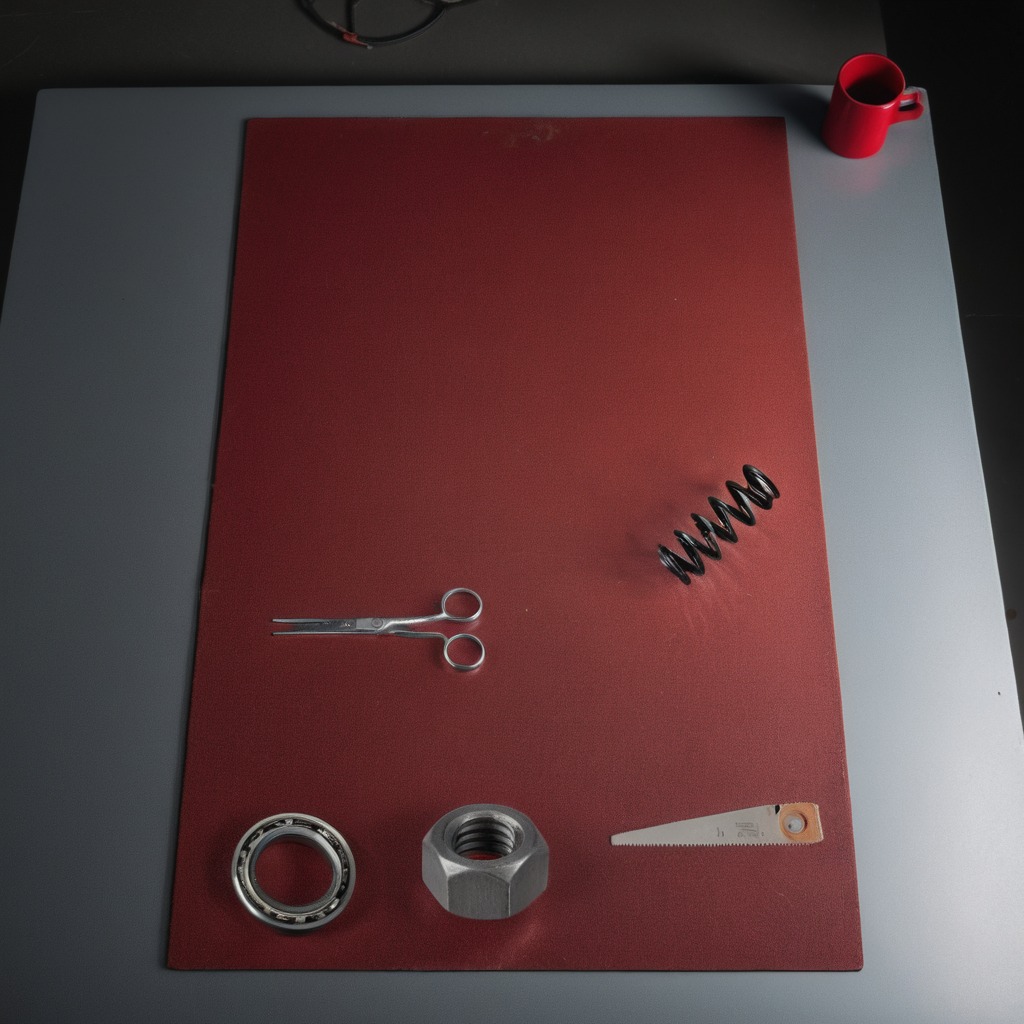
A ball bearing, a coiled metal spring, a metal saw, a metal nut, and a pair of scissors are lying on a clean granite tabletop covered with a red rubber mat inside a workshop under bright overhead lighting crisp shadows high clarity worn but beneath the mat.